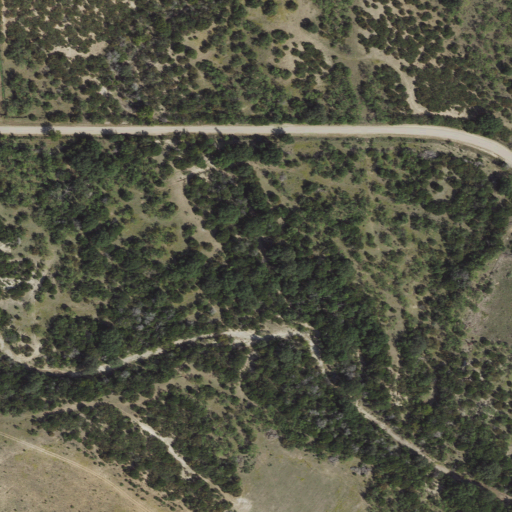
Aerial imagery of valley in Texas named Magness Draw containing shrub, evergreen forest, open development, mixed forest, and deciduous forest